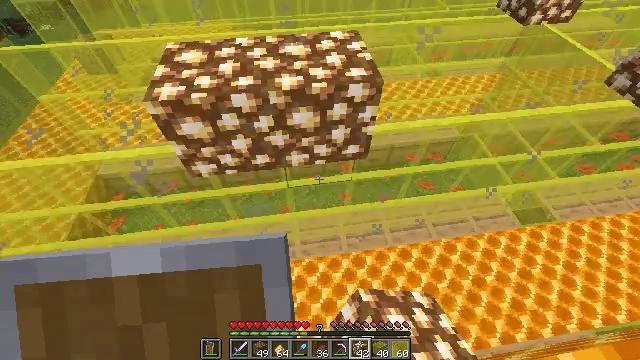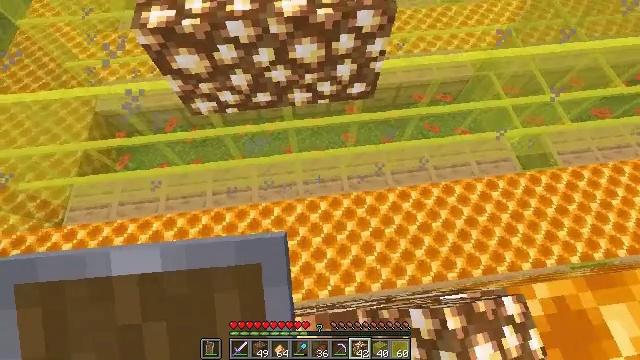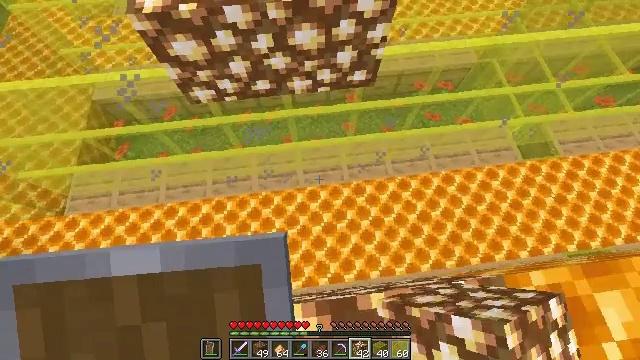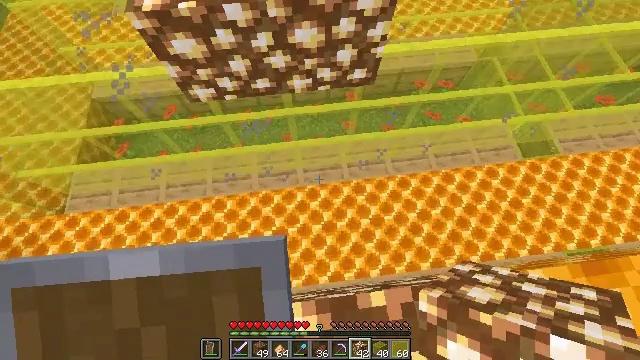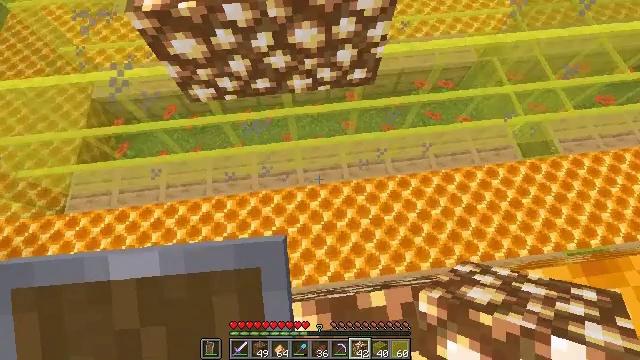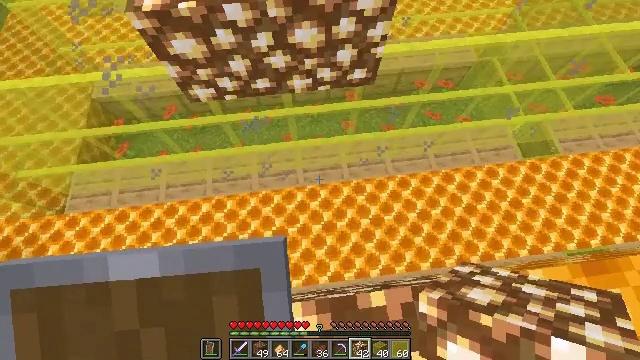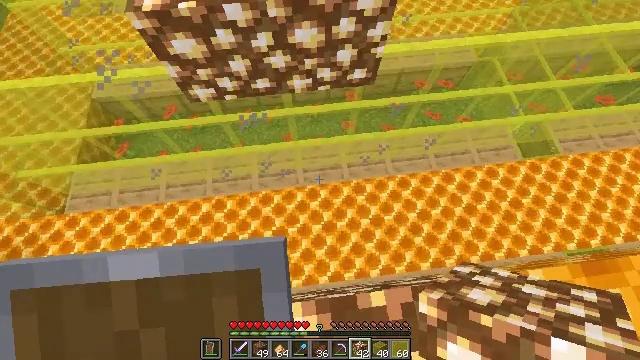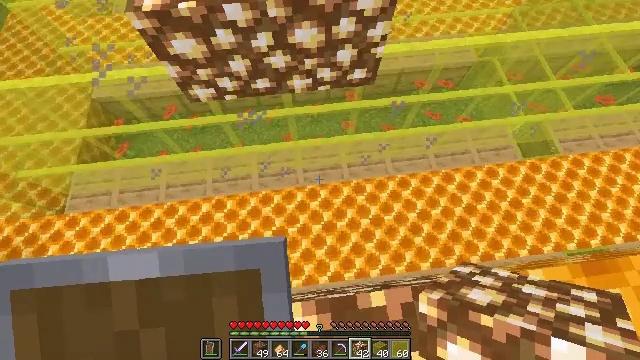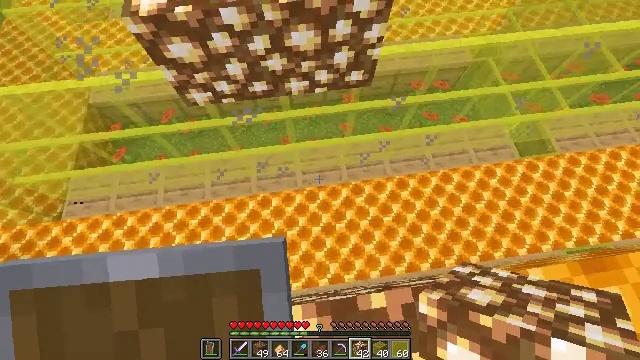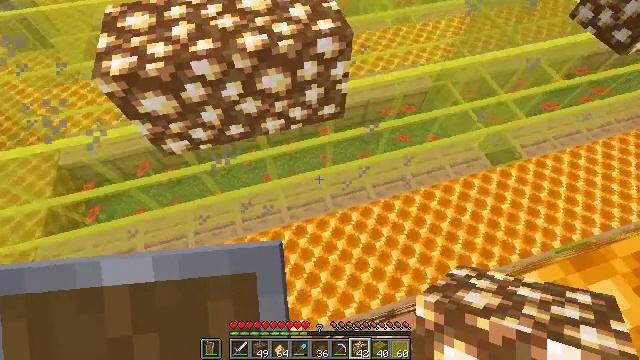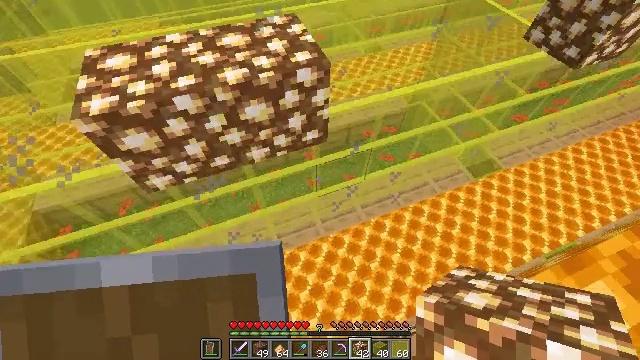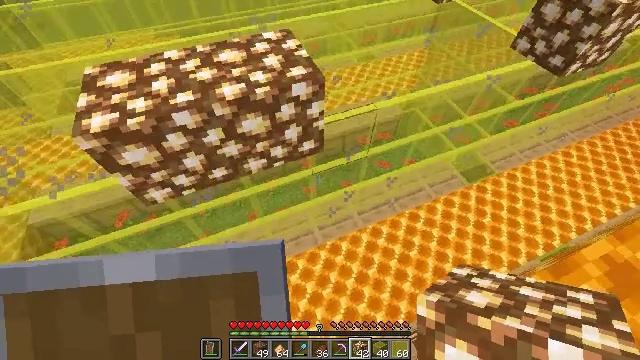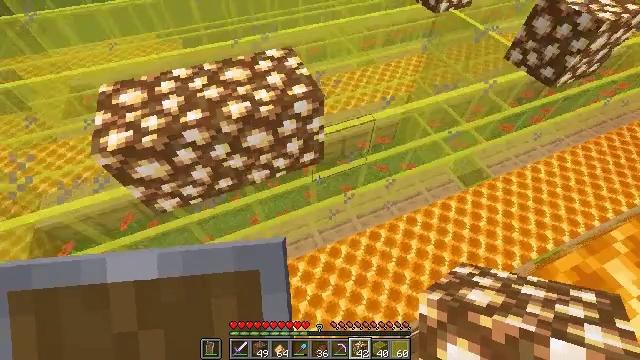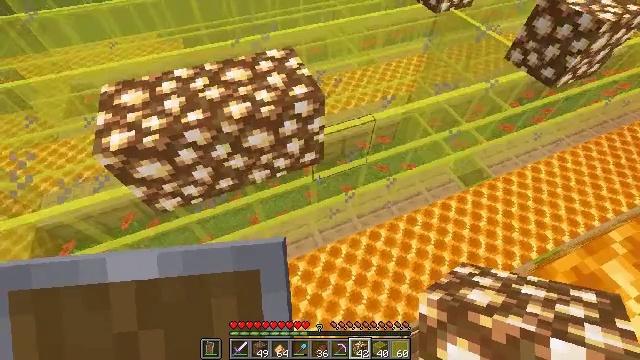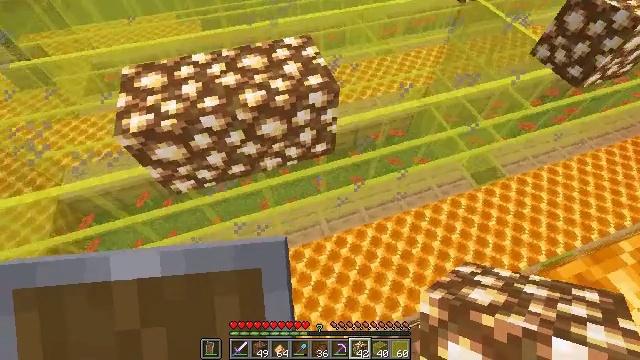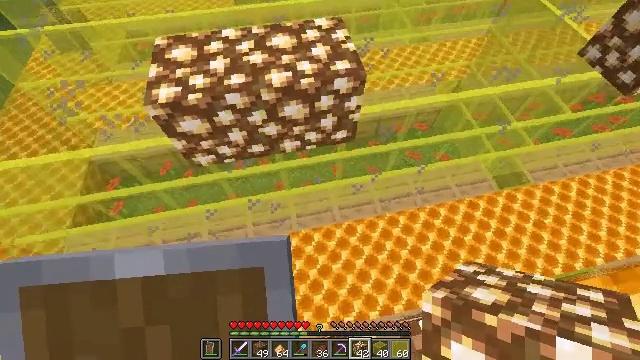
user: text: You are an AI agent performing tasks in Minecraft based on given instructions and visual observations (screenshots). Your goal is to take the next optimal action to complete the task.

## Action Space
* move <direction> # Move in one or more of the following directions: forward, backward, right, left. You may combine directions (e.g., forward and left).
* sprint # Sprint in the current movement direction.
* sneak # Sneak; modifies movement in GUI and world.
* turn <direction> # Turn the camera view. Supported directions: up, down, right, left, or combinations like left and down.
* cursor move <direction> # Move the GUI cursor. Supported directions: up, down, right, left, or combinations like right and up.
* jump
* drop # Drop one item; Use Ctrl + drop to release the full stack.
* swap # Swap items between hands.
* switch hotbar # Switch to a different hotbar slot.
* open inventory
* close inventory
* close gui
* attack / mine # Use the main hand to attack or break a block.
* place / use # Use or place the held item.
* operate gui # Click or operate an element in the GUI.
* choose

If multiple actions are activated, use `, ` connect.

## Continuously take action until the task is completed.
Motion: motion action
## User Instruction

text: Gather the honeycomb block from a beehive structure.
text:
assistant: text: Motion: sneak, turn left and down
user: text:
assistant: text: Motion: sneak, turn down
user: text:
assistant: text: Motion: sneak
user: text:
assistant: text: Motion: sneak
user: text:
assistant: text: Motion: sneak
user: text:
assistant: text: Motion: sneak
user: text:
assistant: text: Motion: sneak
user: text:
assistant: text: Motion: sneak
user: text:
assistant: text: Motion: sneak, turn right and up
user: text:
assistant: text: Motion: turn right and up
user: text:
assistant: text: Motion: turn right and up
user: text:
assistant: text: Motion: no_op
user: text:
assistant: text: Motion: no_op
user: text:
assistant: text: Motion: turn left and down
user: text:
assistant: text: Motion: turn left and down
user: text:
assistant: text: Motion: turn left and down
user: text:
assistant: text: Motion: no_op
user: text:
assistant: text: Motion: no_op
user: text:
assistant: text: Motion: turn down
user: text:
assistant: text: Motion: no_op
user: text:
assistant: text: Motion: no_op
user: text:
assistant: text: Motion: move right
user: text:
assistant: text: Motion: move right
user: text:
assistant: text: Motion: move right
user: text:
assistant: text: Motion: move right
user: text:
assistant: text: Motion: move right
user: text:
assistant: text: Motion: move right
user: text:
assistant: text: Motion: move right
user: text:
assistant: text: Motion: move right
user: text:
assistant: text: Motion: move right